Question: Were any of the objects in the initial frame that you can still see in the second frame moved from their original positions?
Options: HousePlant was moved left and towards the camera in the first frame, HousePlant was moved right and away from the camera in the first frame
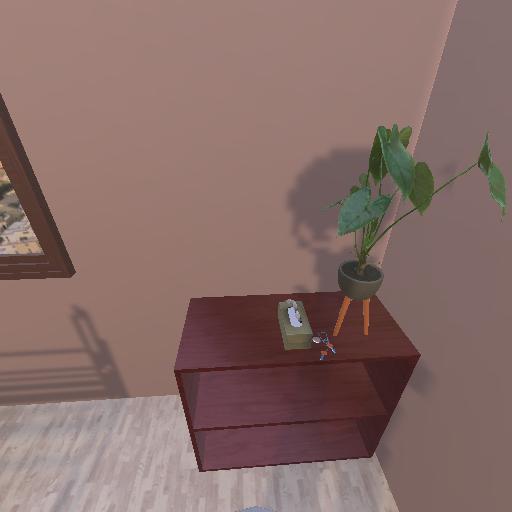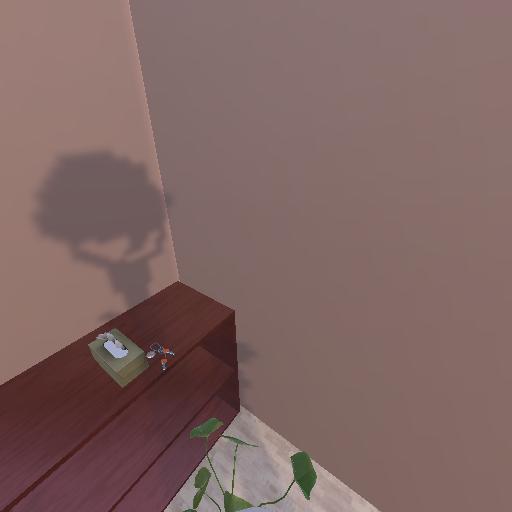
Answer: HousePlant was moved left and towards the camera in the first frame